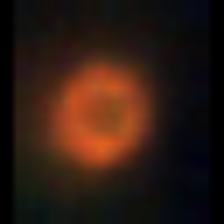
Taxon: NanoPlankton
Group: Other